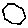
Label: hexagon